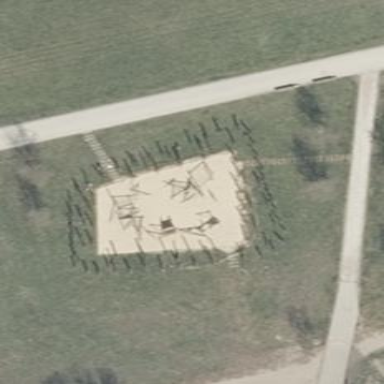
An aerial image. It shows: Sandpit playground with natural sand.